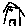
Label: house